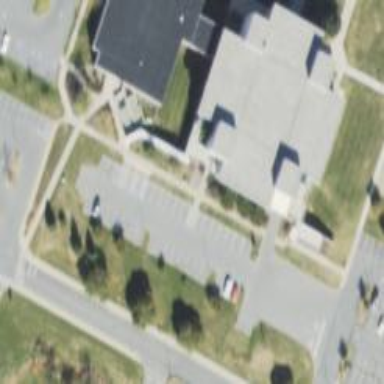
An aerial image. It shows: School building.